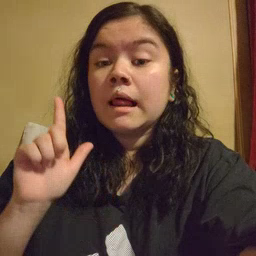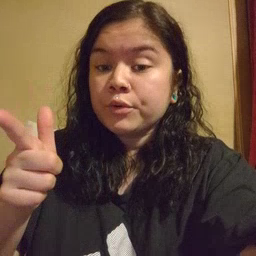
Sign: later